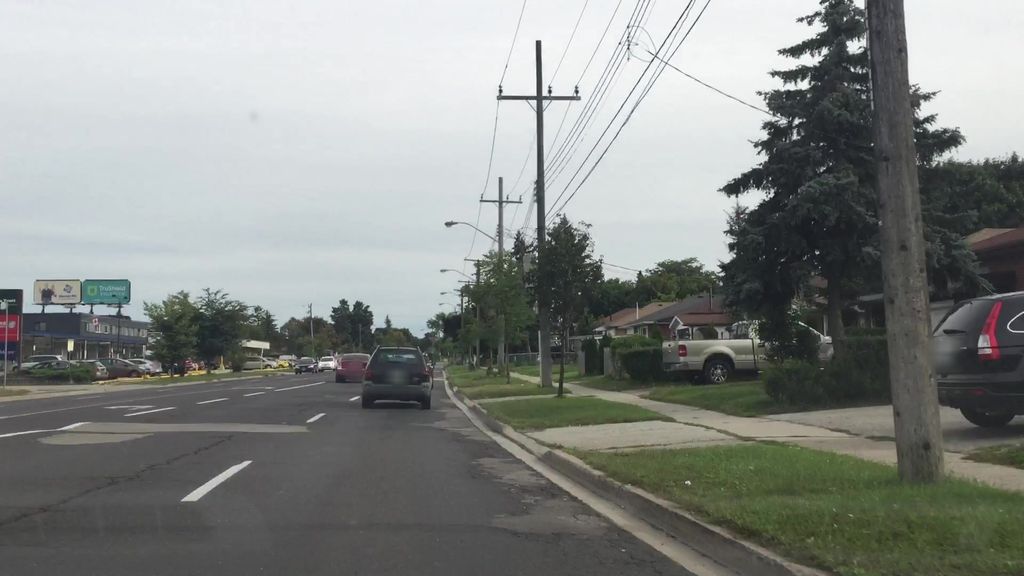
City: toronto